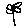
Label: flower